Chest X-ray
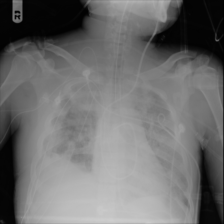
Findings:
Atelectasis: negative
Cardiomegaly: negative
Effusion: negative
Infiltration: positive
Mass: negative
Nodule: negative
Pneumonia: negative
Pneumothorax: negative
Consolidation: negative
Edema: negative
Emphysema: negative
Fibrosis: negative
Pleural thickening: negative
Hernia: negative